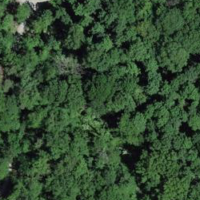
EUNIS habitat code: 44
Species observed at this site:
Salvia glutinosa
Aegopodium podagraria